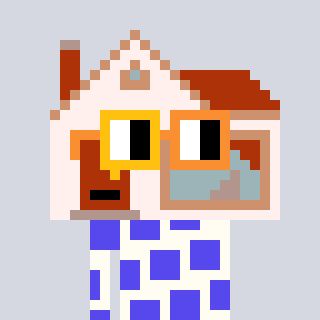
a pixel art character with square yellow and orange glasses, a house-shaped head and a grayscale-colored body on a cool background